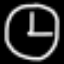
Label: clock